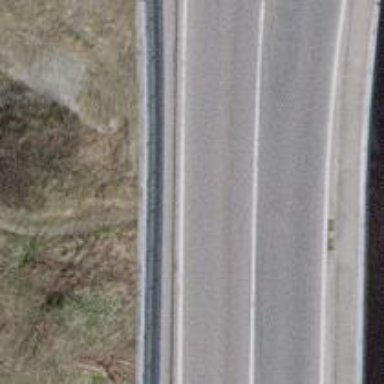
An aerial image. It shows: Primary highway bridge with asphalt surface. There are sidewalks on both sides of the bridge.